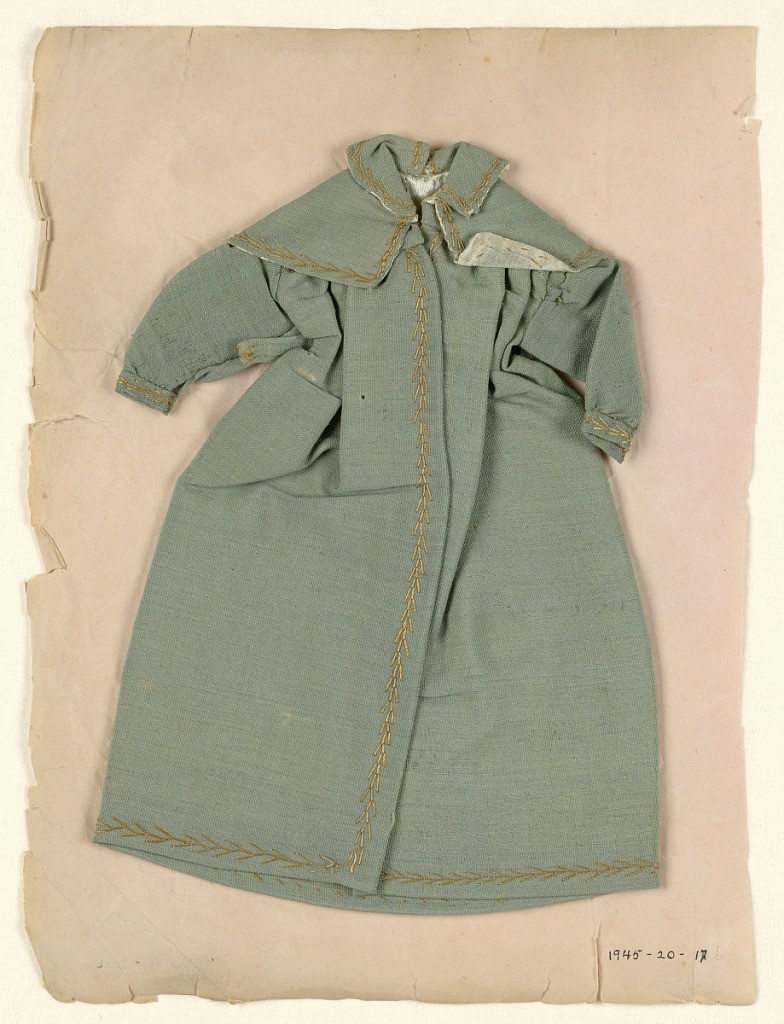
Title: Sewing instruction book samples
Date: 1829
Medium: Silk
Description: Coat of green silk ornamented with featherstitching and lined with white silk. Coat has yoke and long full skirt, cape, collar and long sleeves.